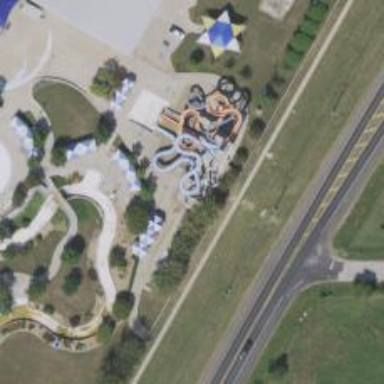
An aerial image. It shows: Water slide attraction.